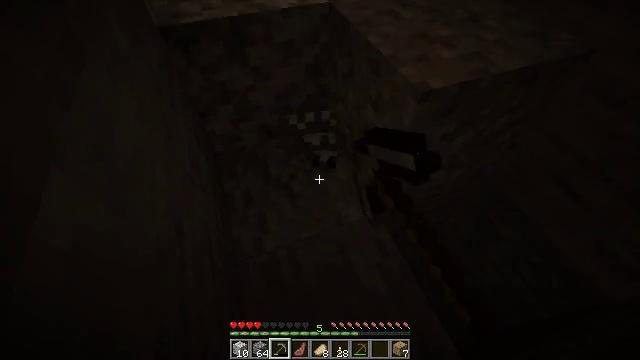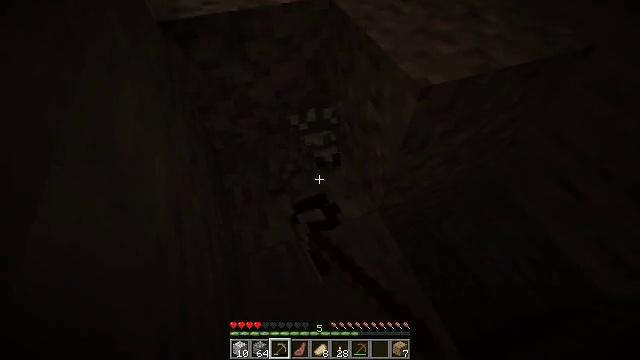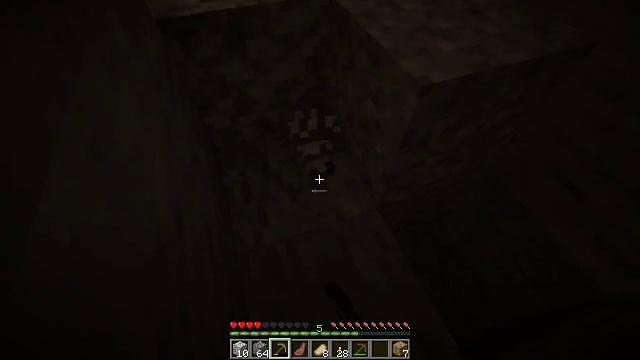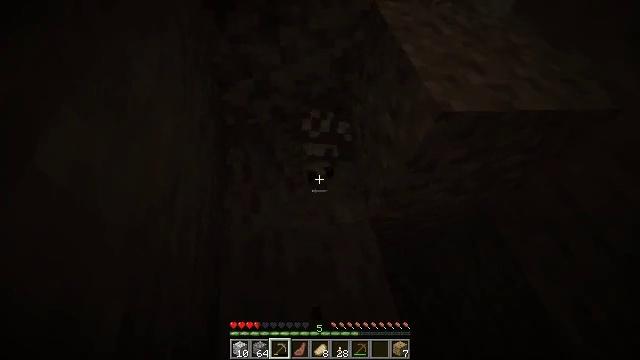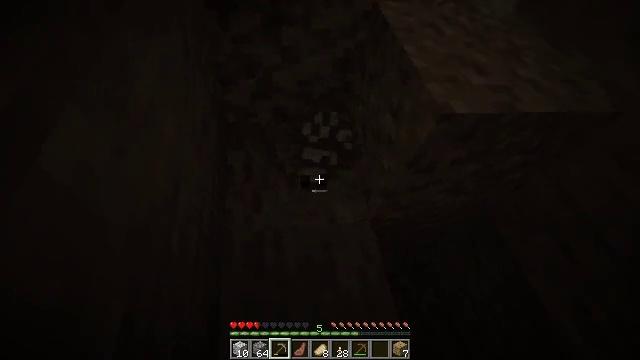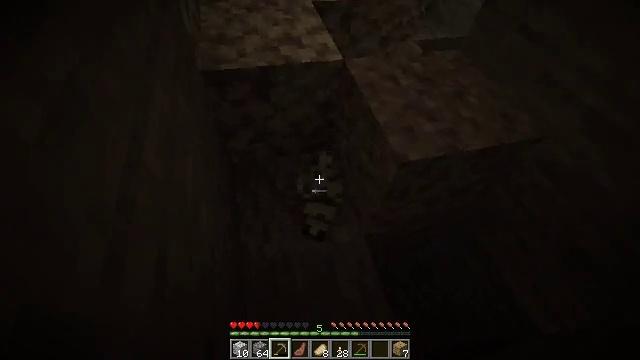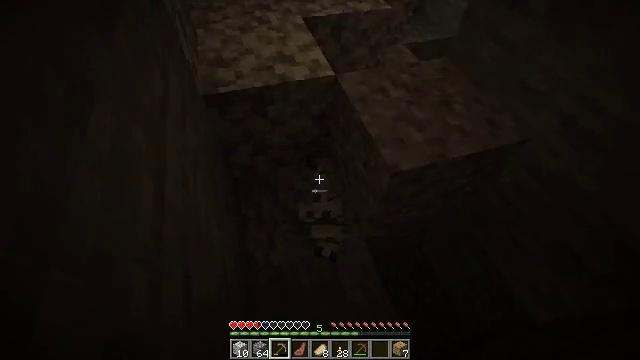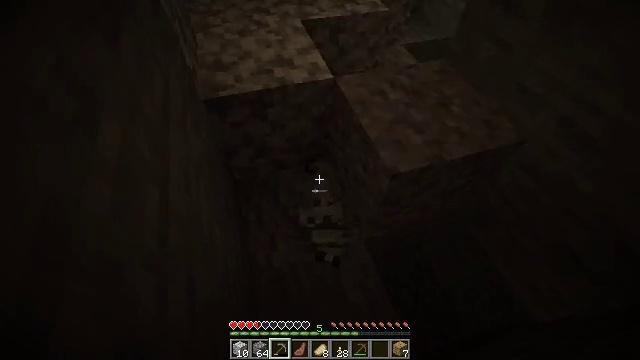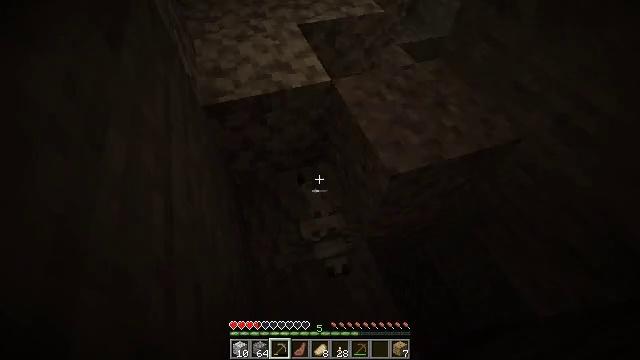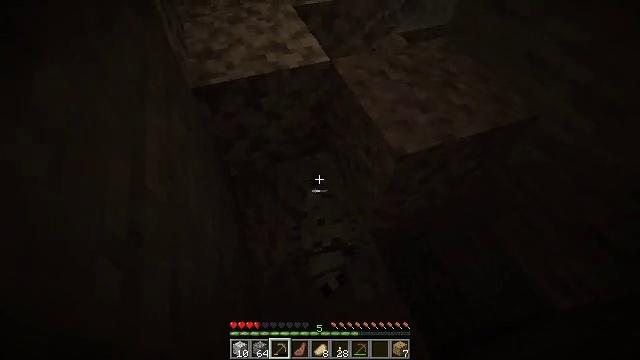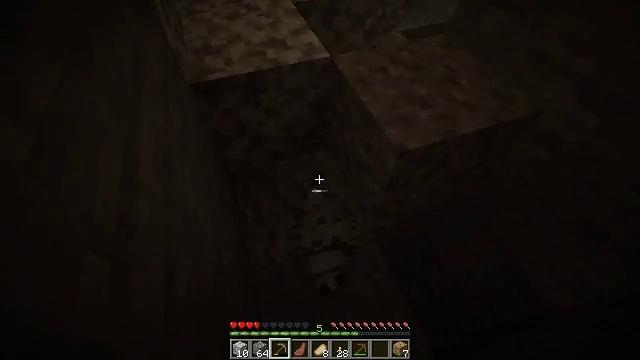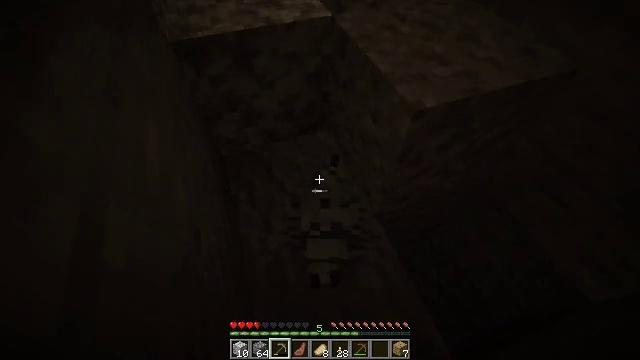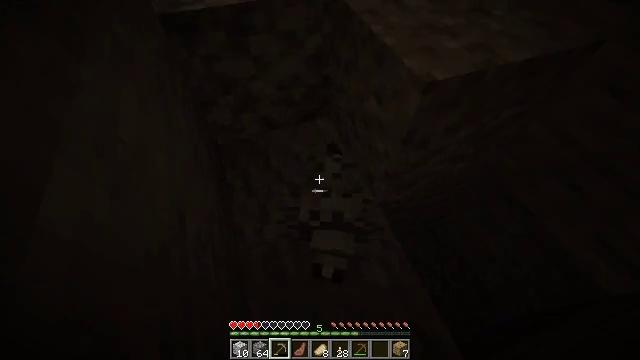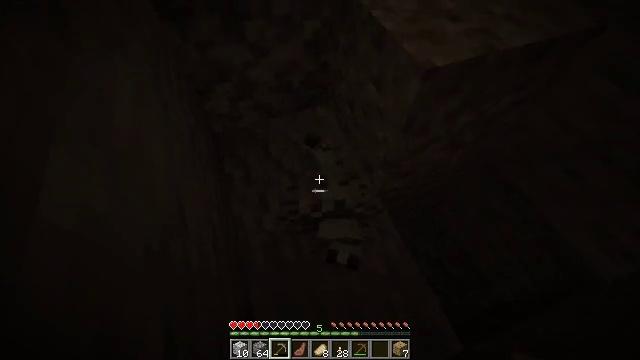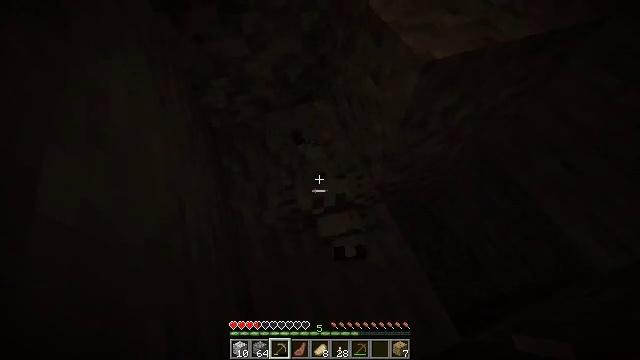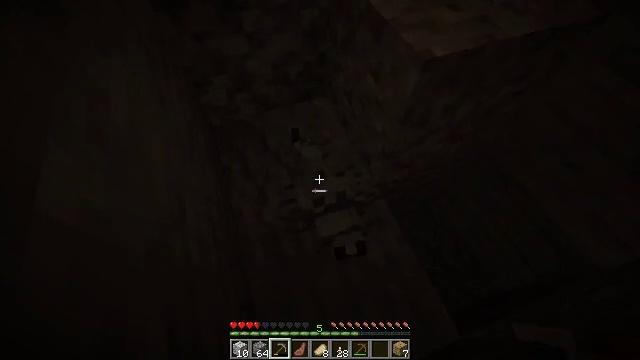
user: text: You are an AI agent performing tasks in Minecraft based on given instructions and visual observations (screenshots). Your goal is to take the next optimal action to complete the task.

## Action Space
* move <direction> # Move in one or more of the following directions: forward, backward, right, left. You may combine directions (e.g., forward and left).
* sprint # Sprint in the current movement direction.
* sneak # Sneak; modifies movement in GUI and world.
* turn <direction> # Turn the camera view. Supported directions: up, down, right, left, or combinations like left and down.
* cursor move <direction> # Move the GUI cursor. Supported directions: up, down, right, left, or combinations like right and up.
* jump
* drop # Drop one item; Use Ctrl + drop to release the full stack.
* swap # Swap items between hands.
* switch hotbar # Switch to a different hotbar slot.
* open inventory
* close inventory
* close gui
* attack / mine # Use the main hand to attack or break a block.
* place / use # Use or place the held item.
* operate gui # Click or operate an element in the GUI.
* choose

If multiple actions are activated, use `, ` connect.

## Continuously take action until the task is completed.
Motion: motion action
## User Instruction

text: Kill a silverfish.
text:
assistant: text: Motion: attack / mine
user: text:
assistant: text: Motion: no_op
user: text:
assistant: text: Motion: no_op
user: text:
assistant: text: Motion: no_op
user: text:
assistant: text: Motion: no_op
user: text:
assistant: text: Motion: no_op
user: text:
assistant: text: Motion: no_op
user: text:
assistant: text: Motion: no_op
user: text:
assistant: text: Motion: no_op
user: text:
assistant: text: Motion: no_op
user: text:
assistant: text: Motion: no_op
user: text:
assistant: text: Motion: no_op
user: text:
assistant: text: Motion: turn down
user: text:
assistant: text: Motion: turn down
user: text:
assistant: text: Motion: no_op
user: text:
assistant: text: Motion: attack / mine
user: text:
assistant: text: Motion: attack / mine
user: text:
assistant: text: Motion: attack / mine
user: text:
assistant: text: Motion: no_op
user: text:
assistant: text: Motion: no_op
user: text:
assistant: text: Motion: no_op